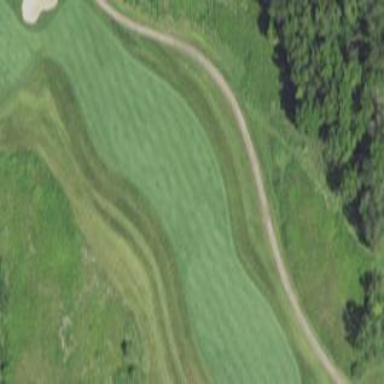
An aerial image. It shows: Golf fairway surrounded by grass.